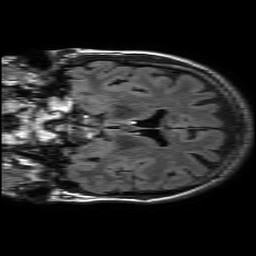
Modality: FLAIR
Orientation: coronal
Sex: female
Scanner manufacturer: philips
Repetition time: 11 s
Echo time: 0.125 s